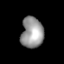
Tissue: lung
Cell type: Epithelial cells
Senescence score: 0.6393
Nuclear area (px): 675
Mean DAPI intensity: 151.347